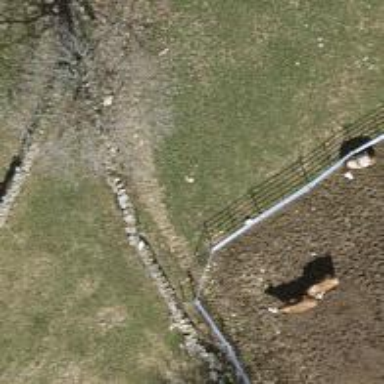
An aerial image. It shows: Dry stone wall barrier.